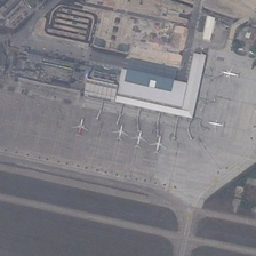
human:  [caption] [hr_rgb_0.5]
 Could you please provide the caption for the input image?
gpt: There are six planes at the airport.

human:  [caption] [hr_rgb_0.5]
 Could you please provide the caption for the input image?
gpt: six runways were built near the airport .

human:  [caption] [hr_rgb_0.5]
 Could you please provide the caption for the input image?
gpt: There are six planes in the airport.

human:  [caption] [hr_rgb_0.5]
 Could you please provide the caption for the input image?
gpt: Six white planes stopped at the airport.

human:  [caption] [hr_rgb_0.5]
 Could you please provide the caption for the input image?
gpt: Six white planes stopped at the airport.